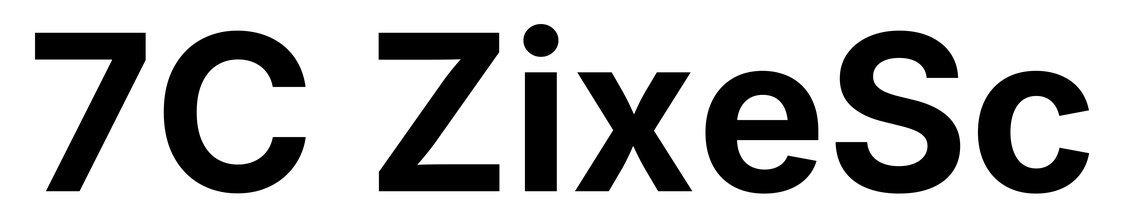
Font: Inter_Bold